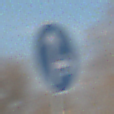
Verkehrszeichen: VorgeschriebeneFahrtrichtungGeradeausOderRechts
Umgebung: Outdoor, Suburban
Tageszeit: MorningAfternoon
Wetter: PartlyCloudy
Licht: Natural
Jahreszeit: NotSpecified
Kontrast: HighContrast